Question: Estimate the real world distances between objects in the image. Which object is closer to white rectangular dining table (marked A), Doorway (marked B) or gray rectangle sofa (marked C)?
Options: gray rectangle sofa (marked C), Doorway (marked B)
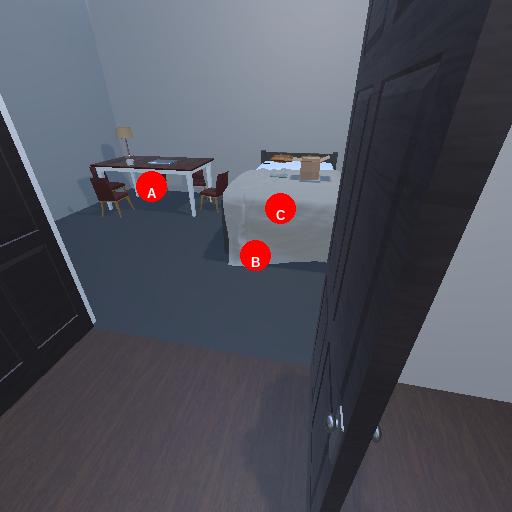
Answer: gray rectangle sofa (marked C)